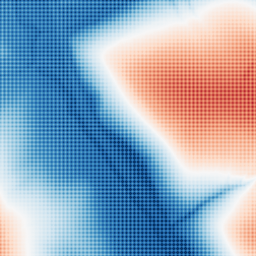
Category: trend_removal
Decomposition family: polynomial
Decomposition parameters: degree: 1
Upsampling method: sinc_hamming
Upsampling parameters: scale: 4
kernel_size: 4
Upsampling scale: 4